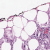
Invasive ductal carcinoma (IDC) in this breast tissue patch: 0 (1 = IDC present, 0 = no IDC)